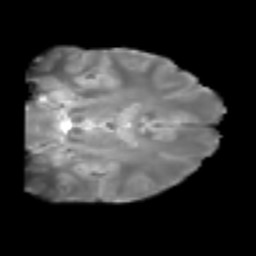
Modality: T2w
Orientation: coronal
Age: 26
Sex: male
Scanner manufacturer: siemens
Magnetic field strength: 3 T
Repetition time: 2.3 s
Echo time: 0.085 s